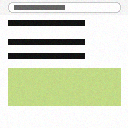
Screen state: on